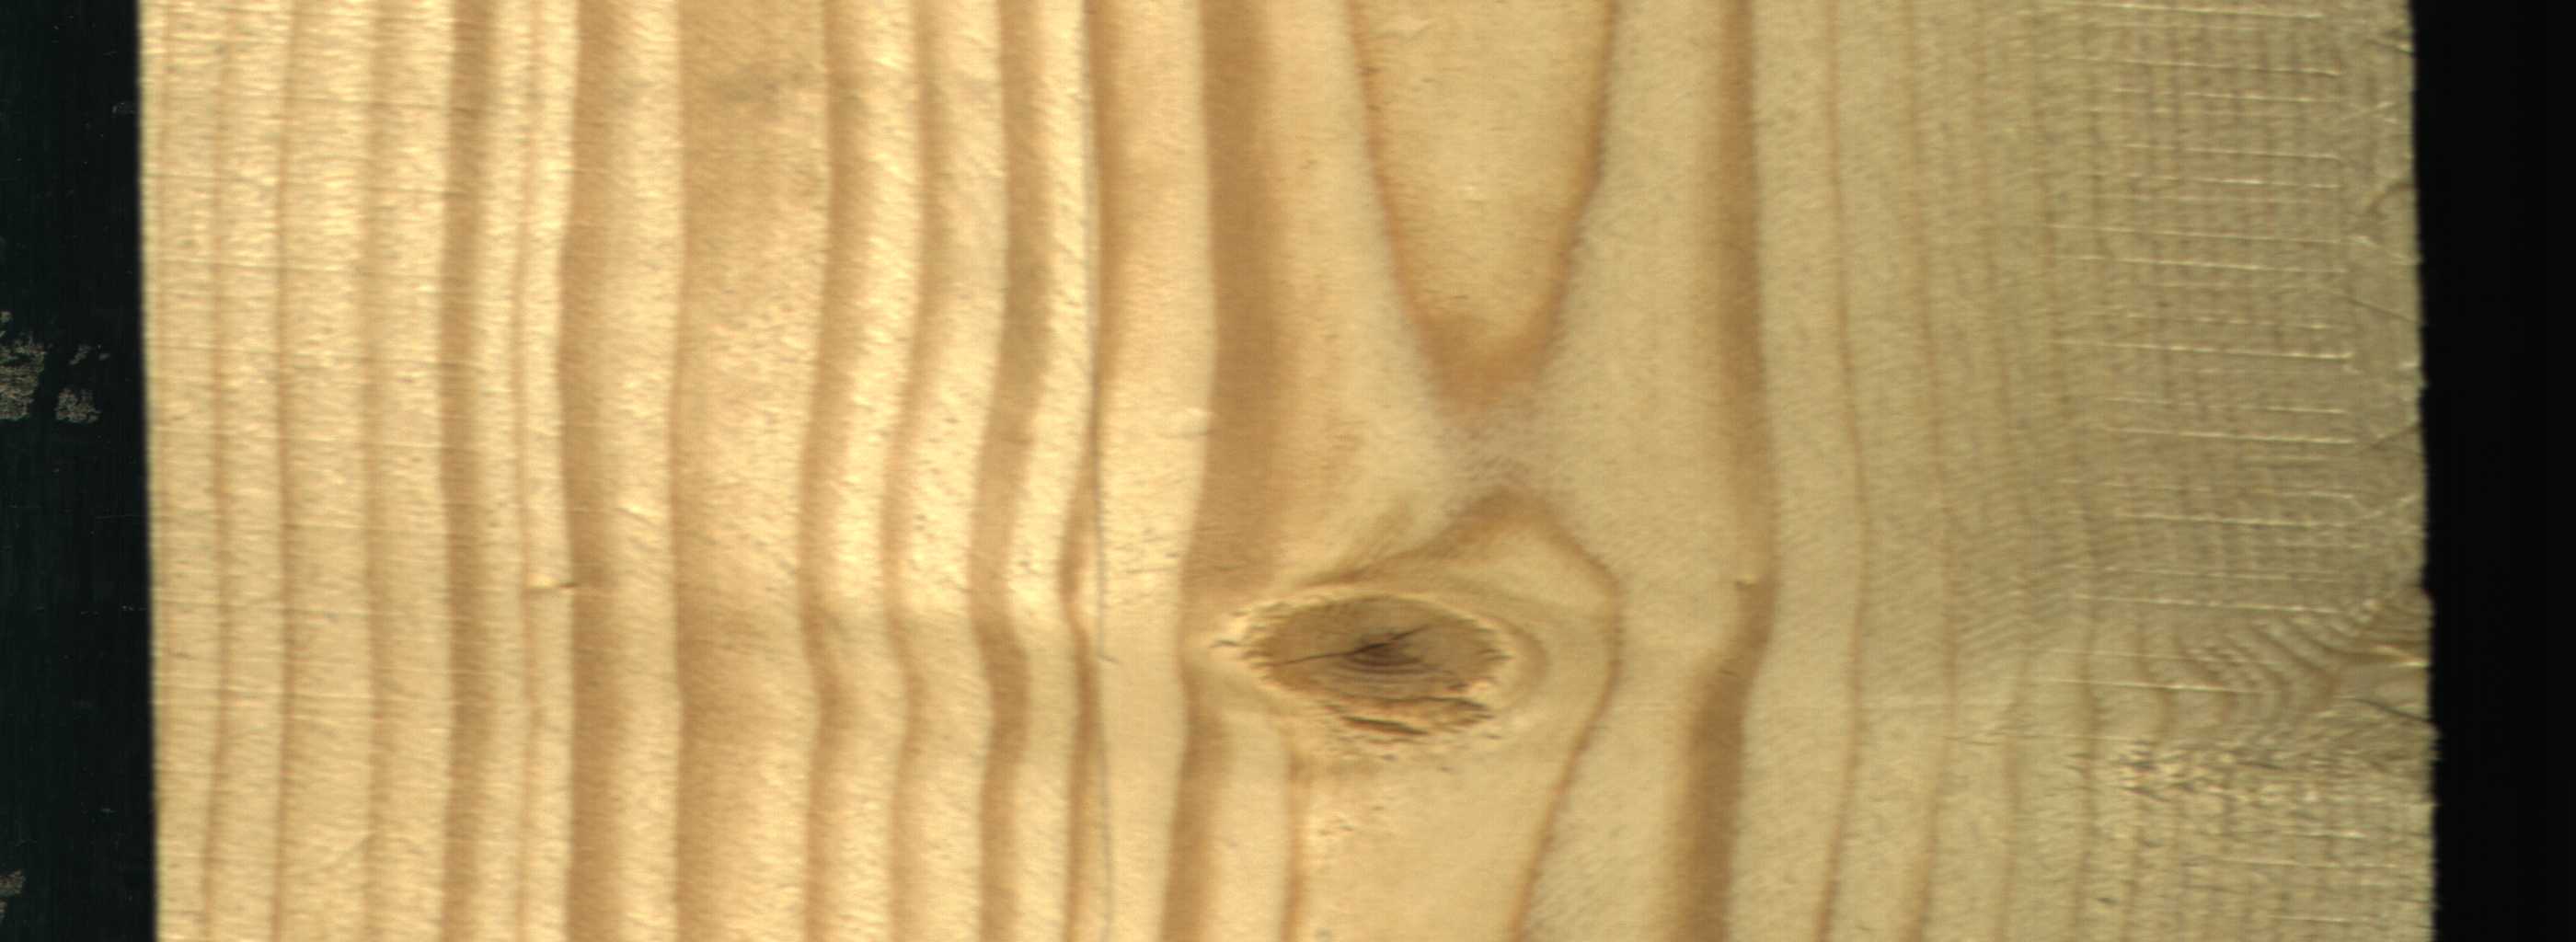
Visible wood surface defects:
knot_with_crack